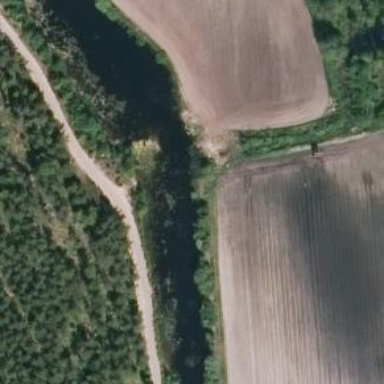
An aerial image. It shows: Culvert tunnel.